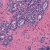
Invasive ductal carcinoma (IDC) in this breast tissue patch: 0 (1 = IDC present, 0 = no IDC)